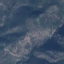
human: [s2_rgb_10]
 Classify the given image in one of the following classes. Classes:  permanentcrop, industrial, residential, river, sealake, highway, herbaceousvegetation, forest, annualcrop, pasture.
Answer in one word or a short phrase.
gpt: HerbaceousVegetation